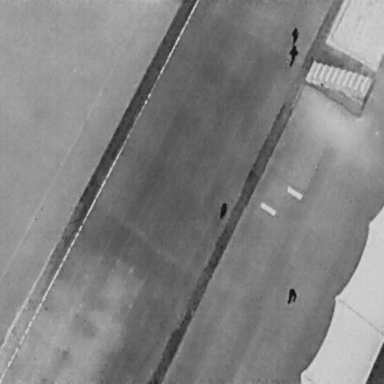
There are four People in the infrared image.